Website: home-depot
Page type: customer-info-address
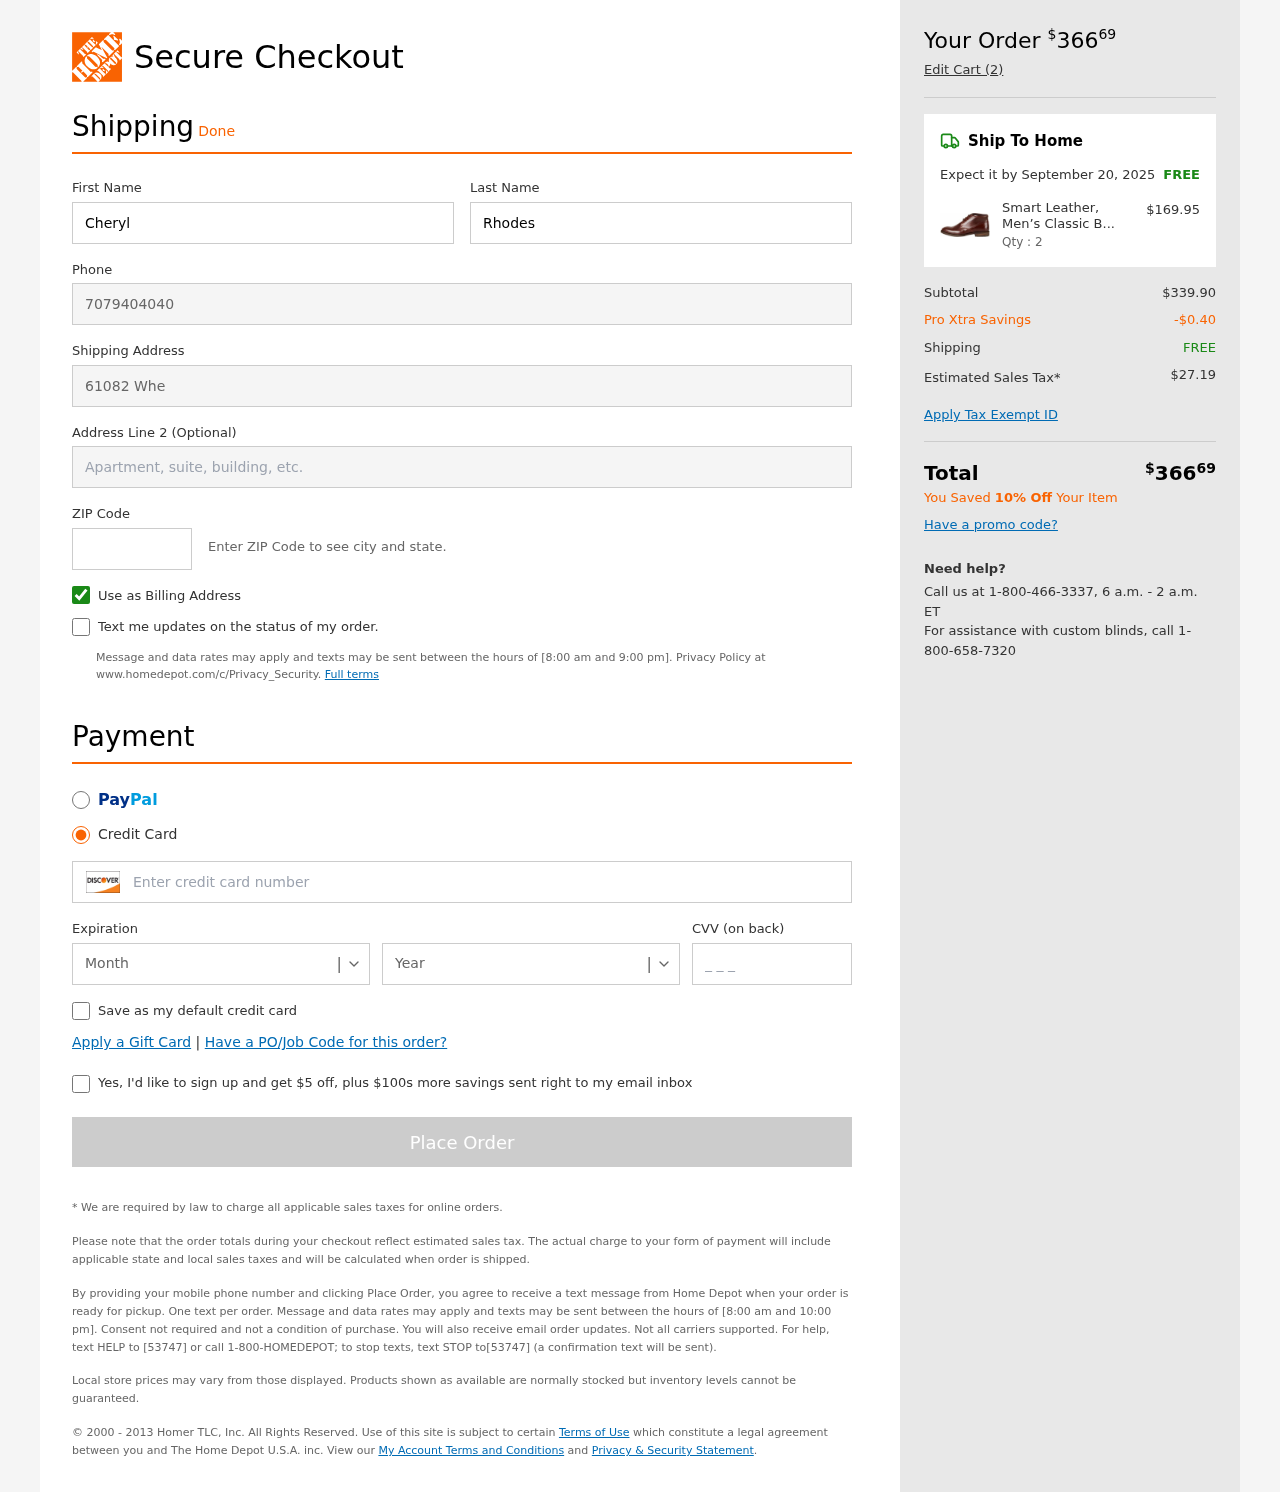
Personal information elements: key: PII_CARD_CVV
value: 853
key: PII_CARD_EXPIRY_MONTH
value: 04
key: PII_CARD_EXPIRY_YEAR
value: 29
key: PII_CARD_NUMBER
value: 6011 5774 2510 4396
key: PII_FIRSTNAME
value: Cheryl
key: PII_LASTNAME
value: Rhodes
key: PII_PHONE
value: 7079404040
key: PII_POSTCODE
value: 97320
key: PII_STREET
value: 61082 Wheeler Shoals
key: PII_STREET2
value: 26223 Rebecca Stream
Product elements: key: PRODUCT1_NAME
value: Smart Leather, Men’s Classic Boots
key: PRODUCT1_PRICE
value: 169.95
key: PRODUCT1_QUANTITY
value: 2
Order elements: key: ORDER_TOTAL
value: $36669
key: ORDER_NUM_ITEMS
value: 2
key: ORDER_DELIVERY_DATE
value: September 20, 2025
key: ORDER_SHIPPING_COST
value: FREE
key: ORDER_SUBTOTAL
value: $339.90
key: ORDER_DISCOUNT
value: -$0.40
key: ORDER_SHIPPING_COST2
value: FREE
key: ORDER_TAX
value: $27.19
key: ORDER_TOTAL2
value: $36669
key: ORDER_SAVINGS_MESSAGE
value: You Saved 10% Off Your Item